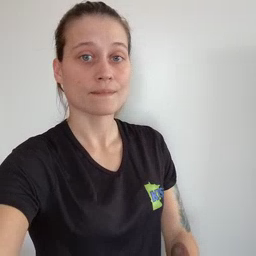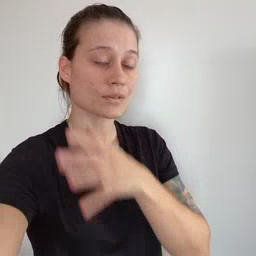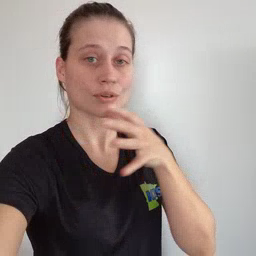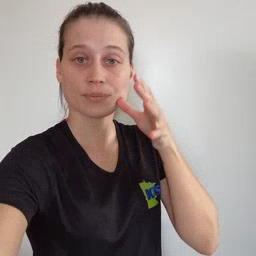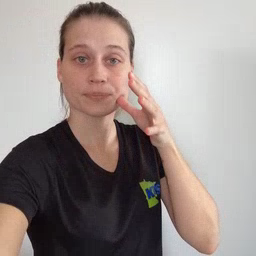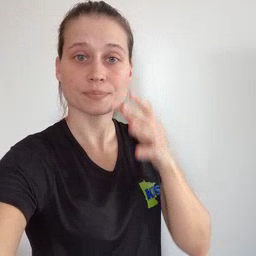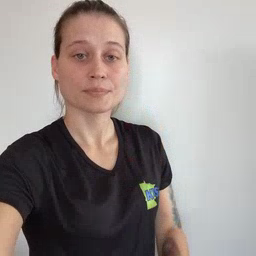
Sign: farm